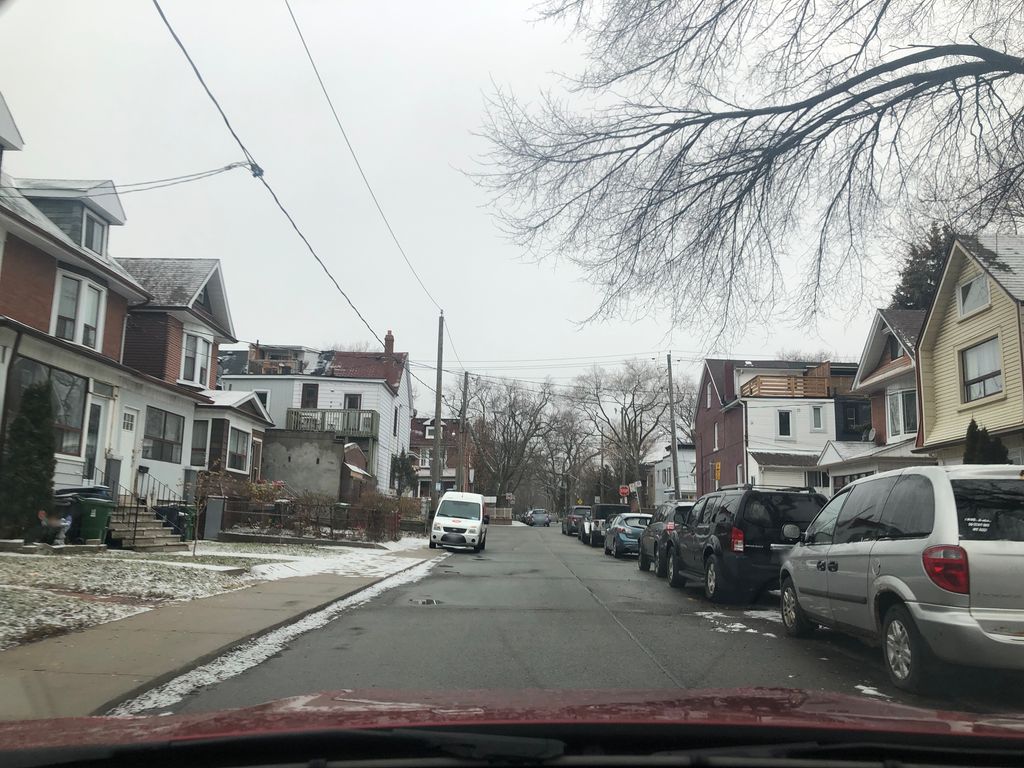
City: toronto